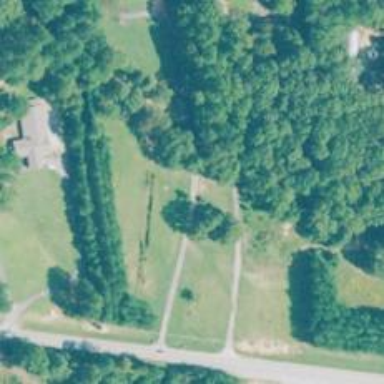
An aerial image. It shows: Driveway.